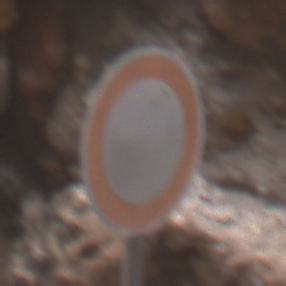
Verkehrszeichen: VerbotFahrzeugeAllerArt
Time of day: Midday
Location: Outdoor (Urban)
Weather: PartlyCloudy
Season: NotSpecified
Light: Natural